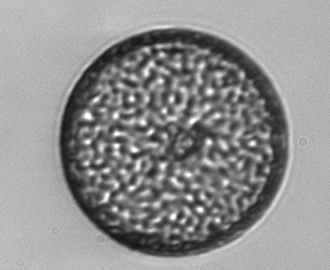
Label: Coscinodiscus